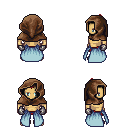
a pixel art fantasy rpg character, male body template, human, tanned skin, overskirt, red pants, brunette short mohawk hairstyle, cloth hood, metal gloves, brown shoes, four views (front, back, left, right), 2x2 character sprite sheet, small pixel art, hard edges, no anti-aliasing